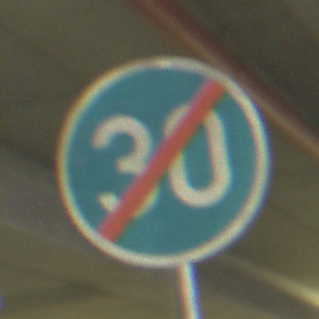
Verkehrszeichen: EndeMindestgeschwindigkeit
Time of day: NotSpecified
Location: Indoor (Special)
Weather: NotSpecified
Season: NotSpecified
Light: Artificial